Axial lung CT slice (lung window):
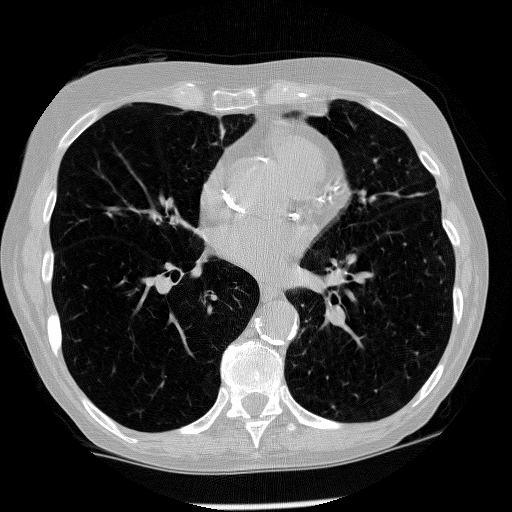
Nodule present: no